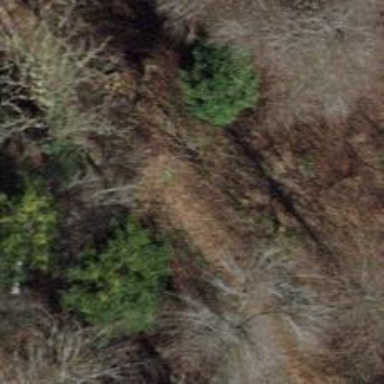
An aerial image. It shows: Path.